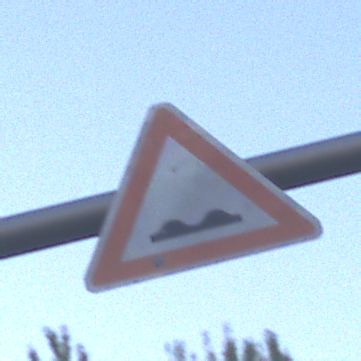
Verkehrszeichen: UnebeneFahrbahn
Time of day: SunriseSunset
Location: Outdoor (Urban)
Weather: Clear
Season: NotSpecified
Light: Natural